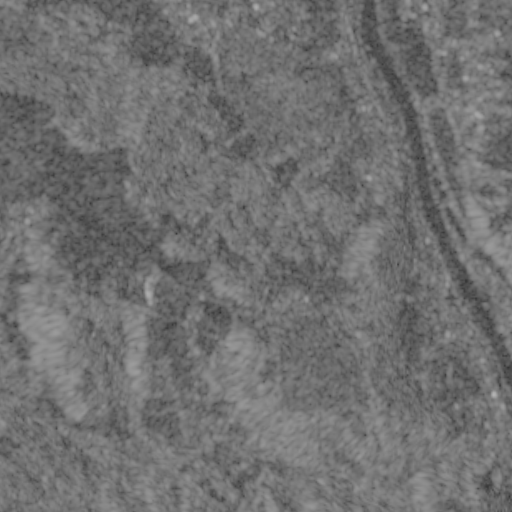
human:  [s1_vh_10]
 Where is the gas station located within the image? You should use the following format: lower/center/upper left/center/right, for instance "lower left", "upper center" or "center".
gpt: The gas station is located in the upper right of the image.
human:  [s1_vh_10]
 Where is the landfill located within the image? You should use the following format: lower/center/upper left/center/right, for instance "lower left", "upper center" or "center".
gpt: The landfill is located in the center left of the image.
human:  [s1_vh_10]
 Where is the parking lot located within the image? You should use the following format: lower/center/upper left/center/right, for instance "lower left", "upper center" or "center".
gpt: The parking lot is located in the upper right of the image.
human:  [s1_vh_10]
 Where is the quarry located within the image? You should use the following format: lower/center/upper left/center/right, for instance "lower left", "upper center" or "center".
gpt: The quarry is located in the lower right of the image.
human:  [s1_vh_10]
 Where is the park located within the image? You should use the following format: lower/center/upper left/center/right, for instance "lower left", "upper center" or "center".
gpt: There is no park in the image.

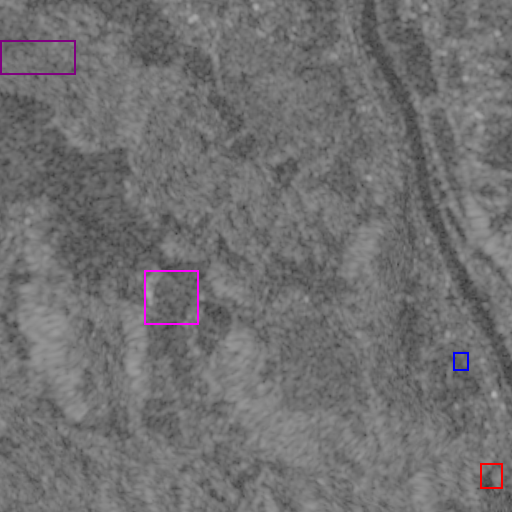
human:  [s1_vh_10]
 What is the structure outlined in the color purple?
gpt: The structure outlined in purple is a crop field.
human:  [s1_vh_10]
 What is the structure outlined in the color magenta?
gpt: The structure outlined in magenta is a landfill.
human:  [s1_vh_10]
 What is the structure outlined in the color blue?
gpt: The structure outlined in blue is a park.
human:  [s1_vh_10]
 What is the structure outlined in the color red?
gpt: The structure outlined in red is a quarry.
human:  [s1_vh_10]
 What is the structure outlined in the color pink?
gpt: There is no pink outline.